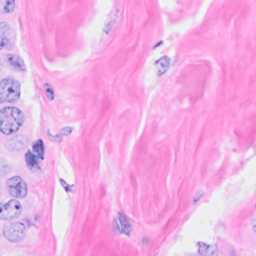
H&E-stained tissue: Breast